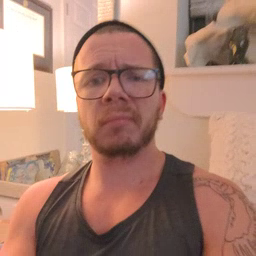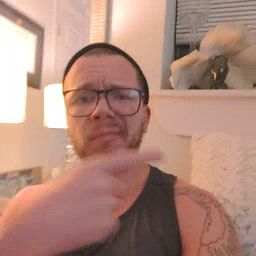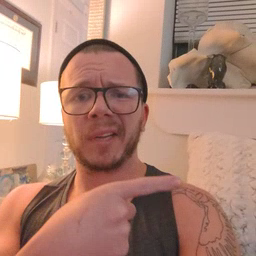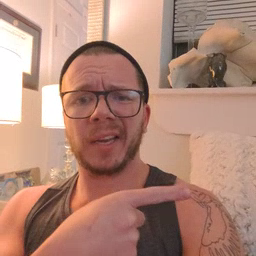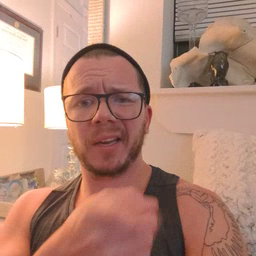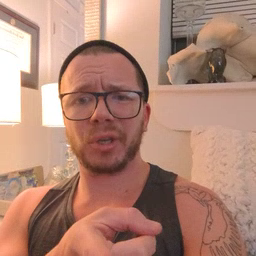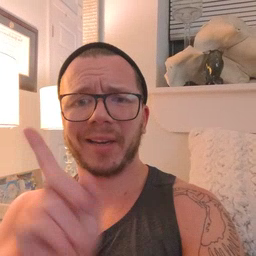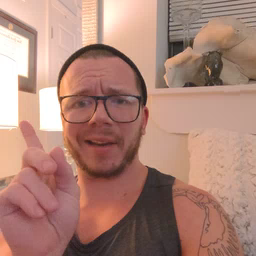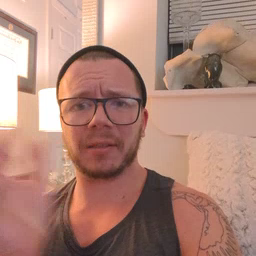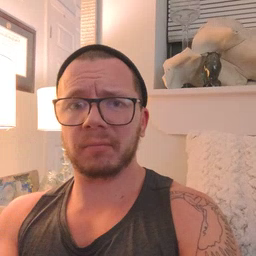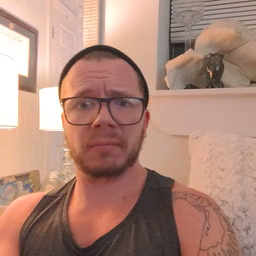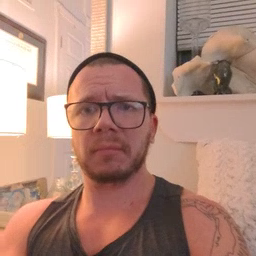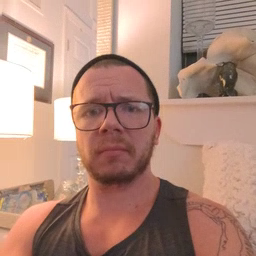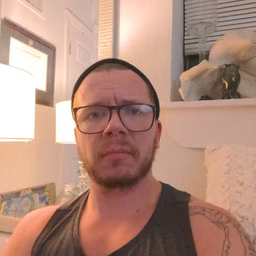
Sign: hesheit